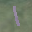
Label: 1